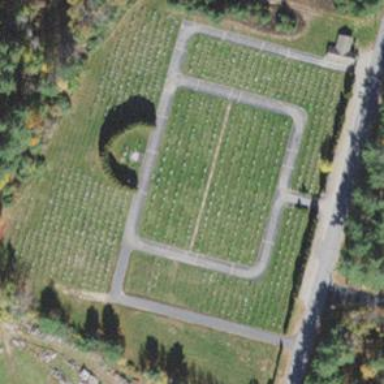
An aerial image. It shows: Cemetery.